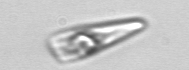
Label: Licmophora